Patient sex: M
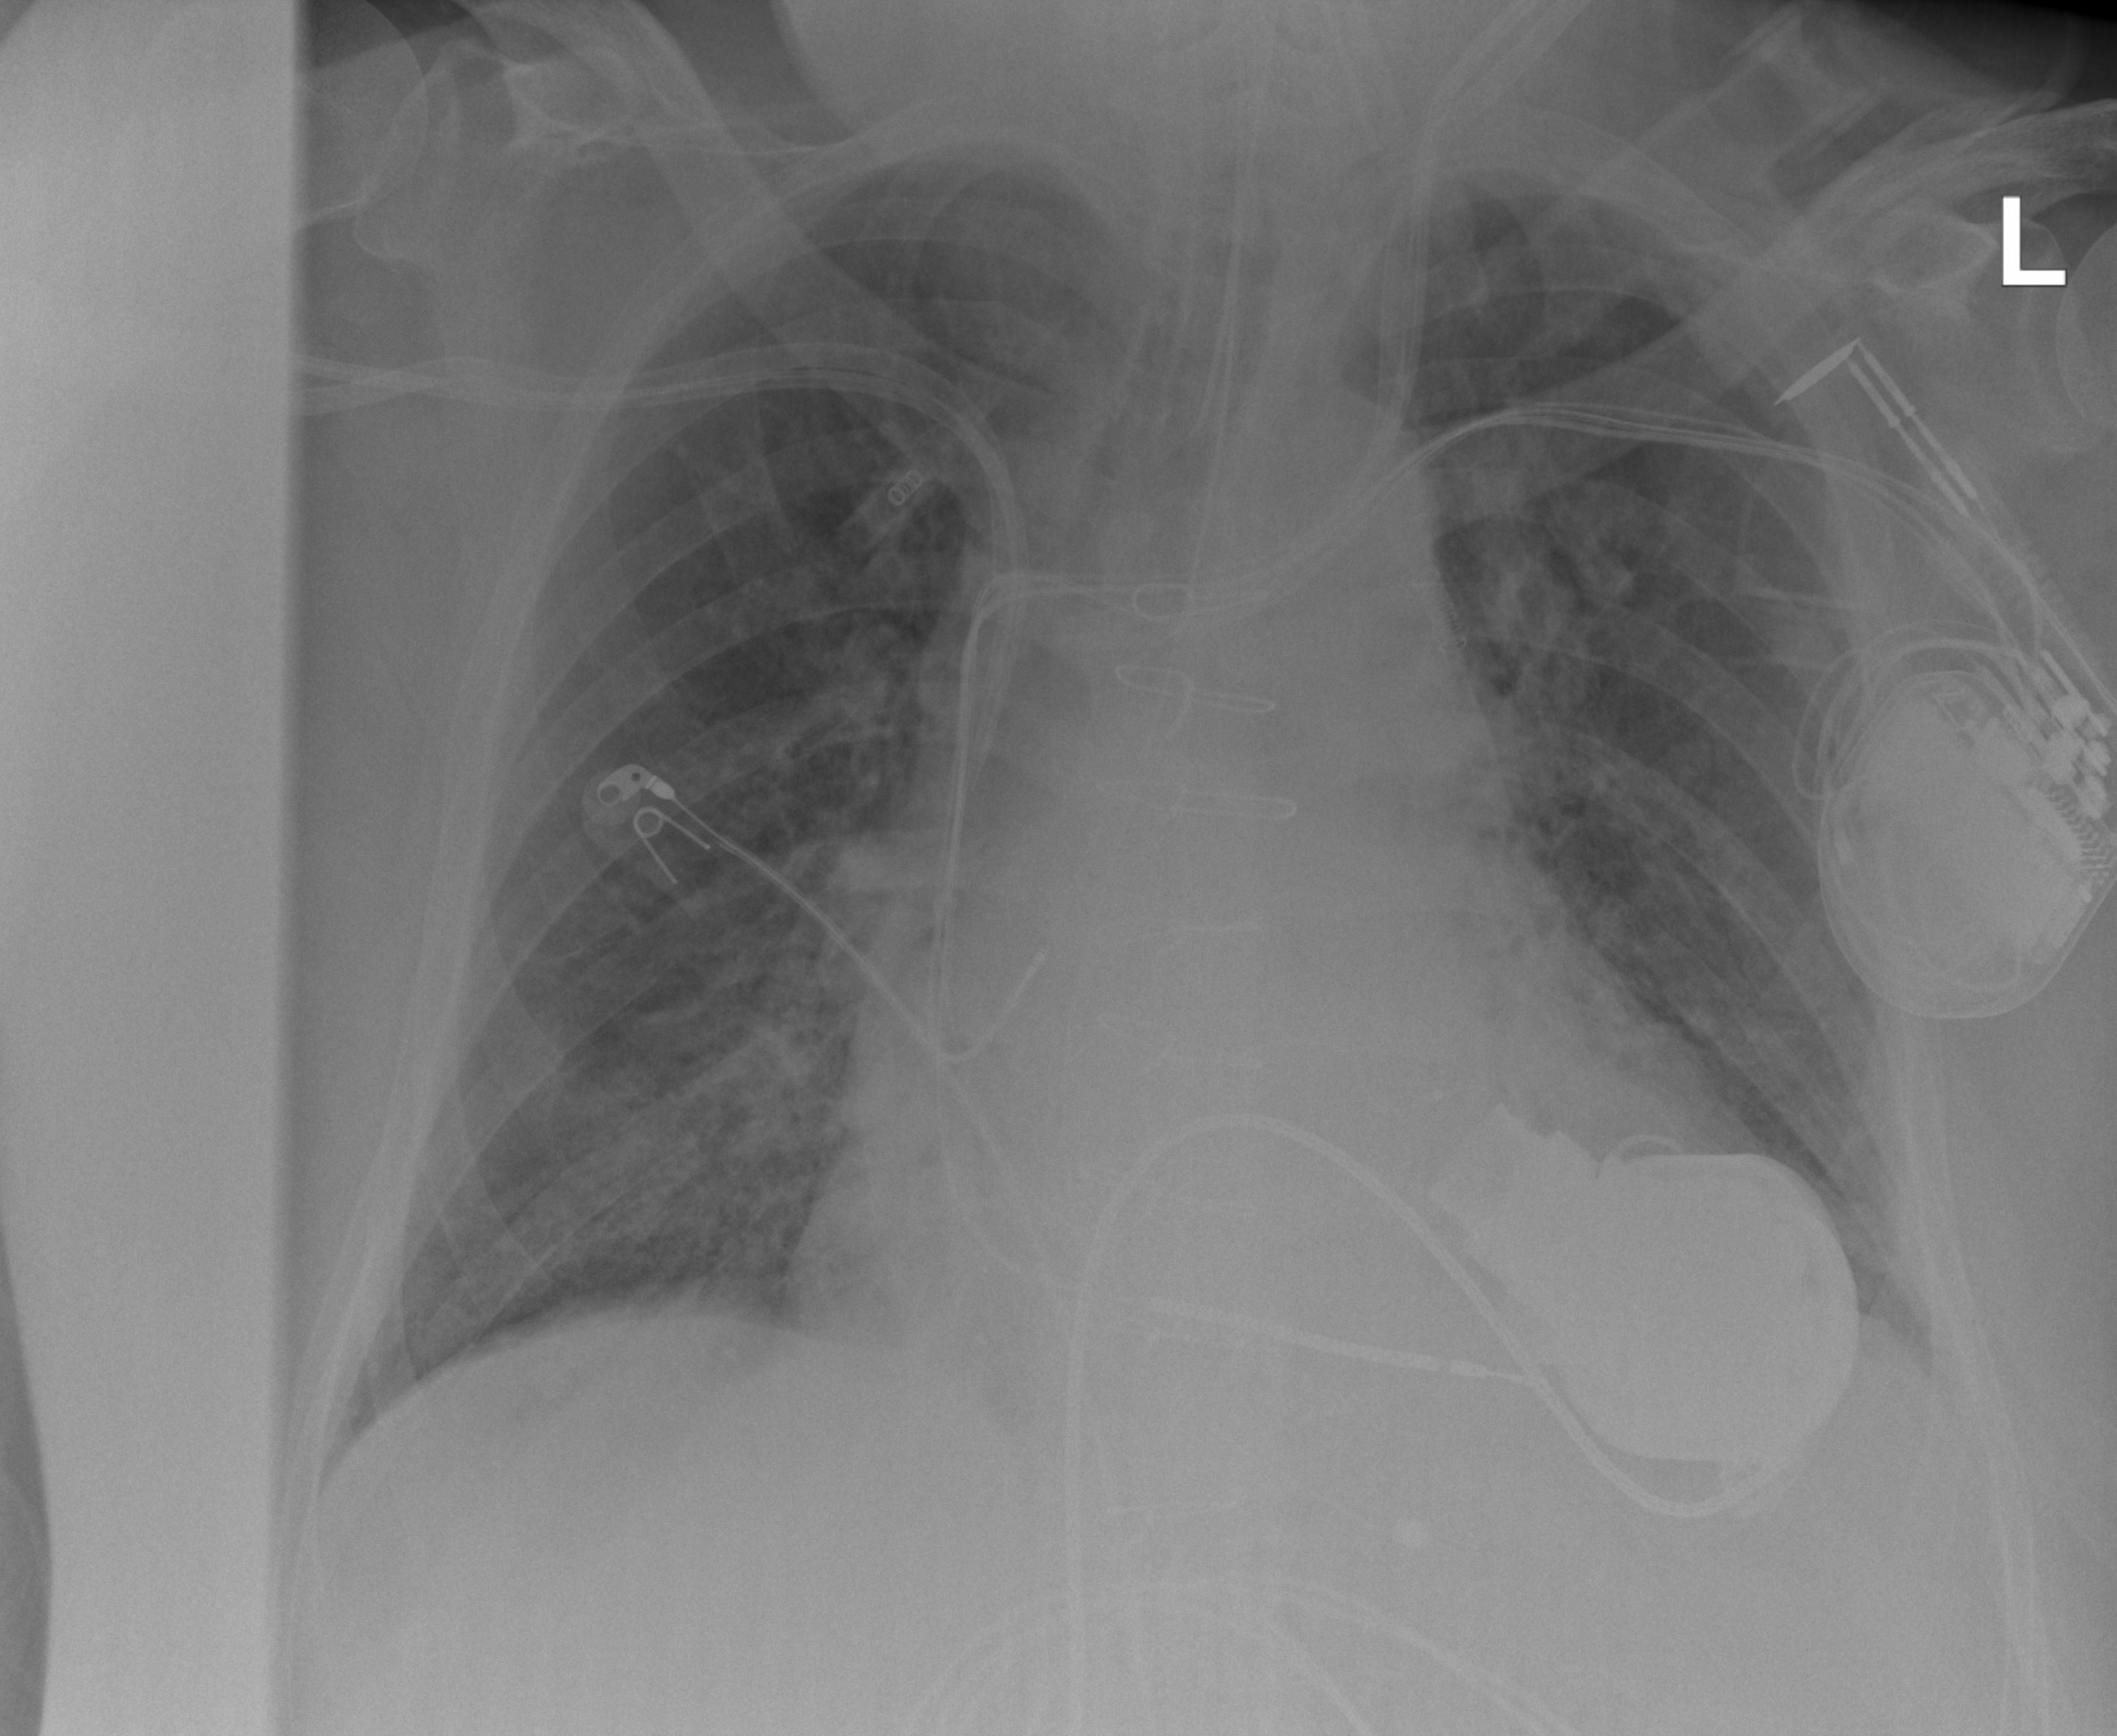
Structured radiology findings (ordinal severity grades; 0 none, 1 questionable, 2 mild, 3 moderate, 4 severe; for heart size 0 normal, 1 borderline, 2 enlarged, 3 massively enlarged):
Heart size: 2
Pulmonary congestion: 2
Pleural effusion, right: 0
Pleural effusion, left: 2
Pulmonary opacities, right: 0
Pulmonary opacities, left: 0
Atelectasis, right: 0
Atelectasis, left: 2